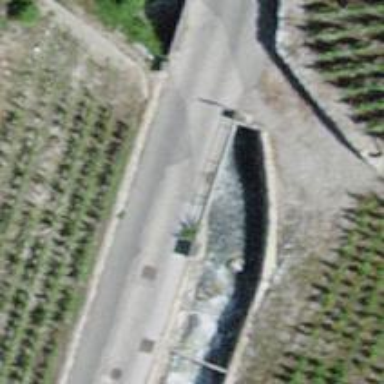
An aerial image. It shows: There is tunnel.